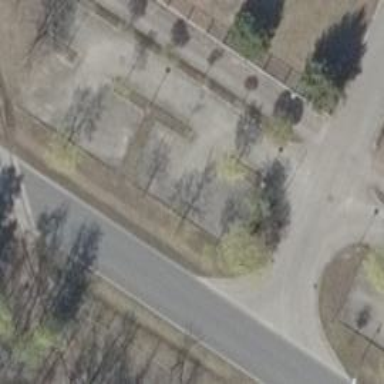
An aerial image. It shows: Asphalt parking aisle off service road.